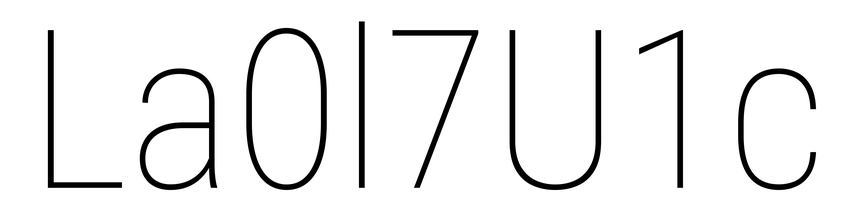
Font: Roboto_Condensed_Thin